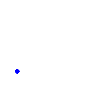
Particle: kaon